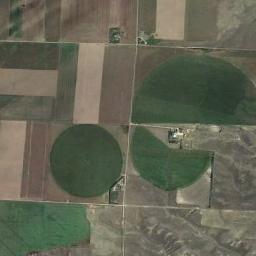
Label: circular_farmland